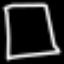
Label: square